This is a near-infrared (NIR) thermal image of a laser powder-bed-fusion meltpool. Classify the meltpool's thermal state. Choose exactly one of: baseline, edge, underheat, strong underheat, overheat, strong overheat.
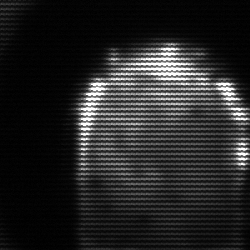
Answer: baseline